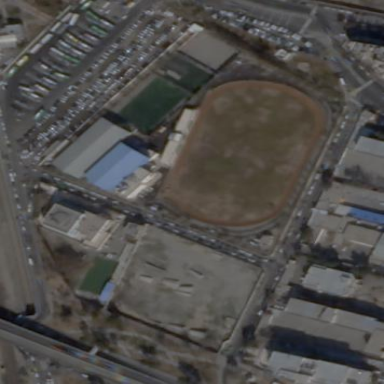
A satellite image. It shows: Soccer pitch designated for leisure and sports activities.